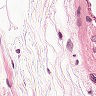
Metastatic tissue present: no